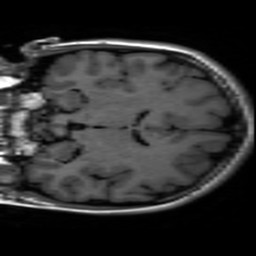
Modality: inplaneT1
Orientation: coronal
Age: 21
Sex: female
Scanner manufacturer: ge
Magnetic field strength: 3 T
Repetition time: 2.499 s
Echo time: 0.02513 s